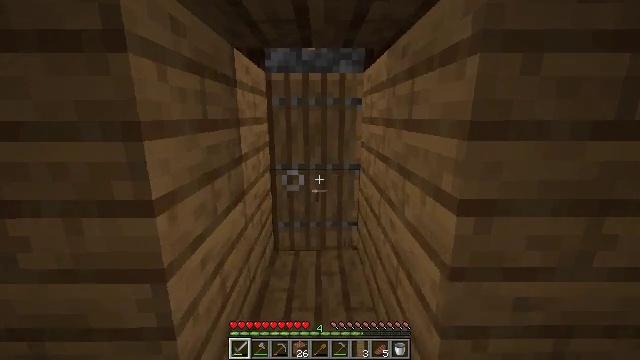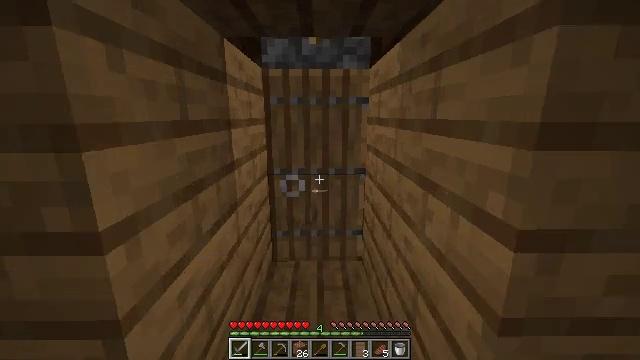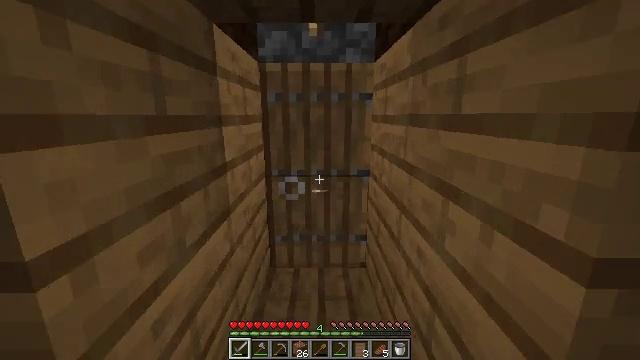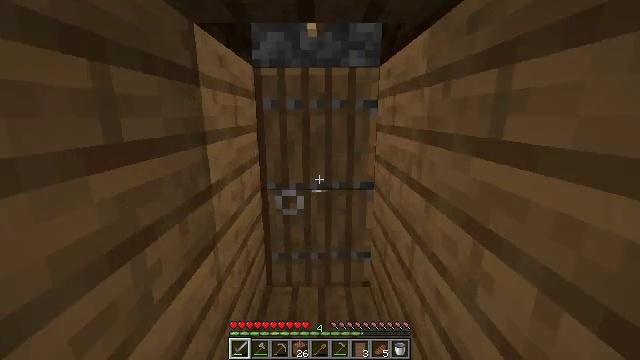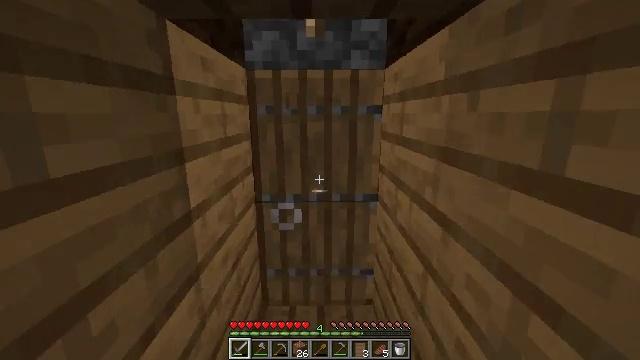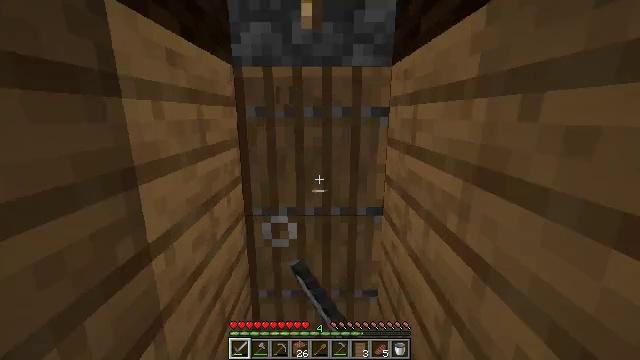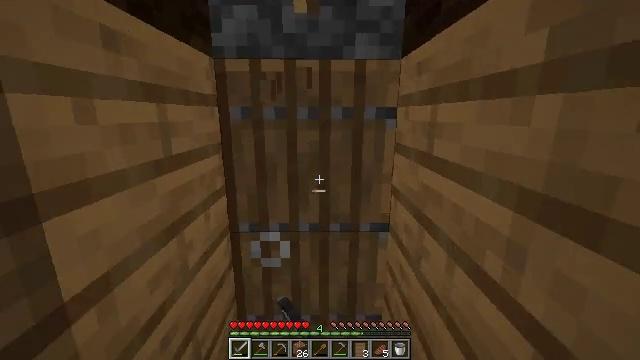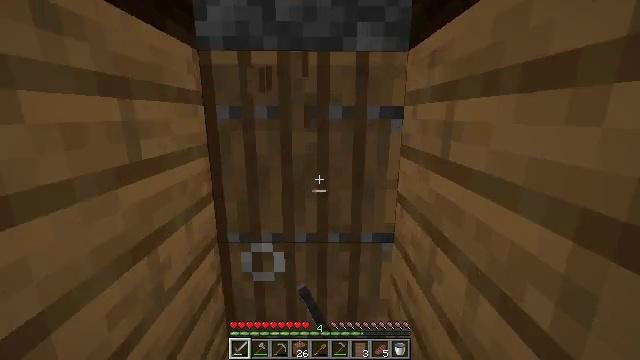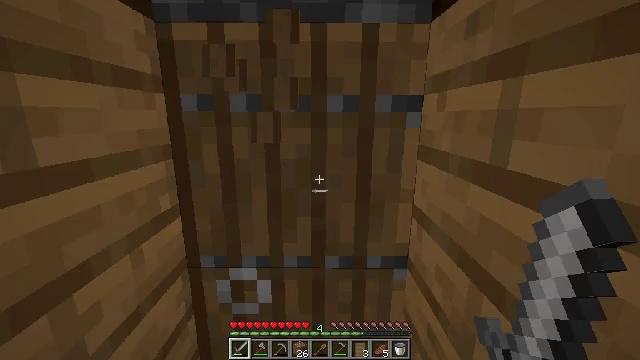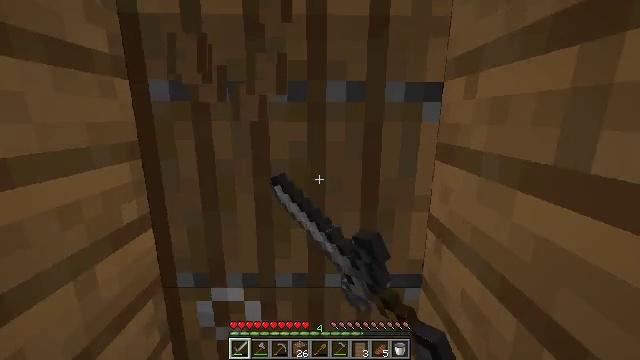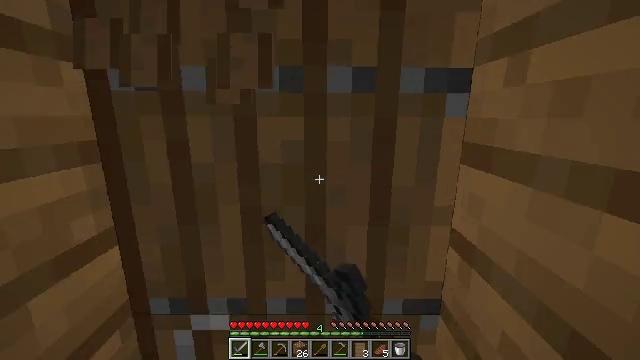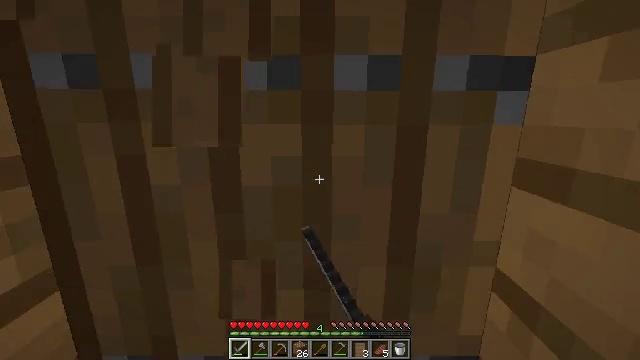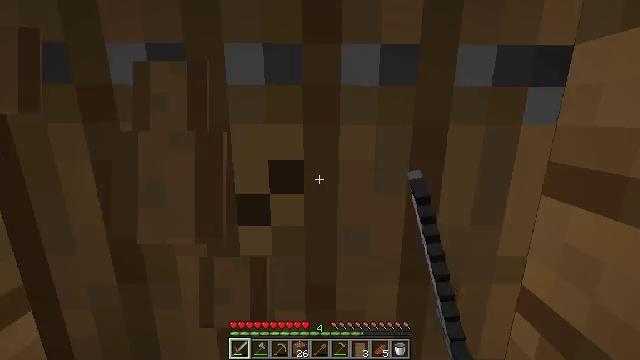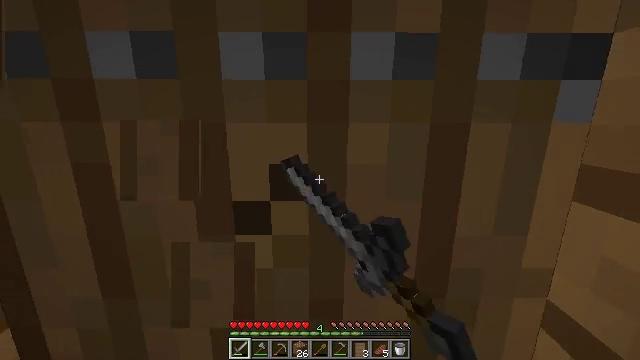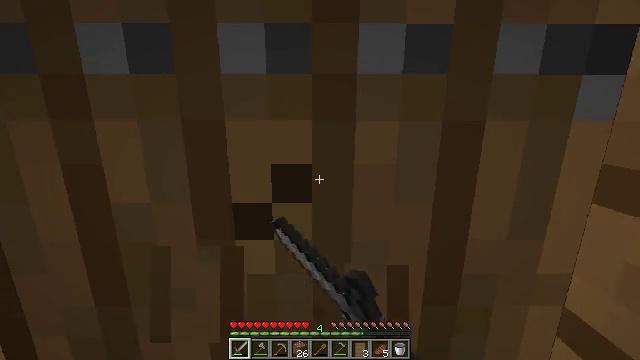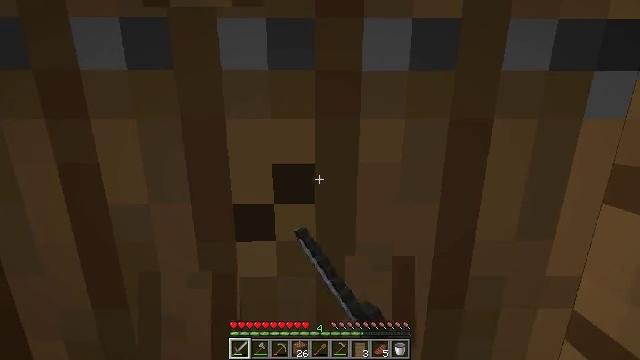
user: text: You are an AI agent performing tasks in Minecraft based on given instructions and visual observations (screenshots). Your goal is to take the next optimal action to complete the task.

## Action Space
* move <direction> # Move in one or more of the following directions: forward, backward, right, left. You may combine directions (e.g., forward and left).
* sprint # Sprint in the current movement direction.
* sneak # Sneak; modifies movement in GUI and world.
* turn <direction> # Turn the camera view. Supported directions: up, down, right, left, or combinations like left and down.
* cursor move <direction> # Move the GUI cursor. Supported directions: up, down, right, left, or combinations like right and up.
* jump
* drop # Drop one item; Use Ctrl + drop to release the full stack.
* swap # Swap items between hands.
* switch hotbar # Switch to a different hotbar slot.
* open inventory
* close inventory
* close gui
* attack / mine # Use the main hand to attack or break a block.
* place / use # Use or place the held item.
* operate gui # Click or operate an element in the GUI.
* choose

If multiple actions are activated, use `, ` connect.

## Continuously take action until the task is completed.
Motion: motion action
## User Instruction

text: Reclaim the spruce door from a structure.
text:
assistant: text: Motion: move forward
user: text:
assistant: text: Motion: move forward
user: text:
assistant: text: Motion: move forward
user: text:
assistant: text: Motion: move forward, attack / mine
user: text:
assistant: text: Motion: move forward, attack / mine
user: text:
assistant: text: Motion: move forward, attack / mine
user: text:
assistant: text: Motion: move forward, attack / mine
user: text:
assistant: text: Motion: move forward, attack / mine
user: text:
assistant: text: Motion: move forward, attack / mine
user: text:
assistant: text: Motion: move forward, attack / mine
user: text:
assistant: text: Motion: attack / mine
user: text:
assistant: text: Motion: attack / mine
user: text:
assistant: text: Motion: attack / mine
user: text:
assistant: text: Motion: attack / mine
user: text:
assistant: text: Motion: attack / mine
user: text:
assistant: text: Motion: attack / mine
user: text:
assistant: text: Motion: attack / mine
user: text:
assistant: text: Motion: attack / mine
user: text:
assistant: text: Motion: attack / mine
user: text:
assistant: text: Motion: attack / mine
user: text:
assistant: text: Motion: attack / mine
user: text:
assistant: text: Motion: attack / mine
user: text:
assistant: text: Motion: attack / mine
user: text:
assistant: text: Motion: attack / mine
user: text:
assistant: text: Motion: attack / mine
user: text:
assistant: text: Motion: attack / mine
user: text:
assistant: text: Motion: attack / mine
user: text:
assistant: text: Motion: attack / mine
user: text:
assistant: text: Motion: attack / mine
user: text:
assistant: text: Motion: attack / mine